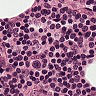
Metastatic tissue present: no